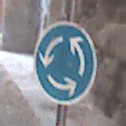
Verkehrszeichen: Kreisverkehr
Umgebung: Outdoor, Urban
Tageszeit: Midday
Wetter: PartlyCloudy
Licht: Natural
Jahreszeit: NotSpecified
Kontrast: MediumContrast